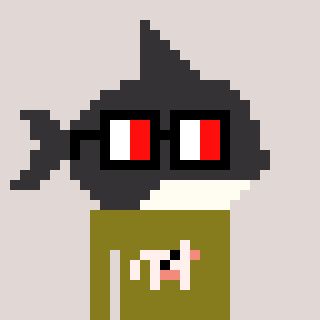
a pixel art character with square glasses with black frames and red eyes, a orca-shaped head and a gunk-colored body on a warm background